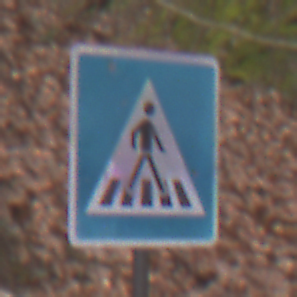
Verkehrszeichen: FussgaengerueberwegLinks
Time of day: Midday
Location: Outdoor (Nature)
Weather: Overcast
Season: Autumn
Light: Natural